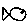
Label: fish